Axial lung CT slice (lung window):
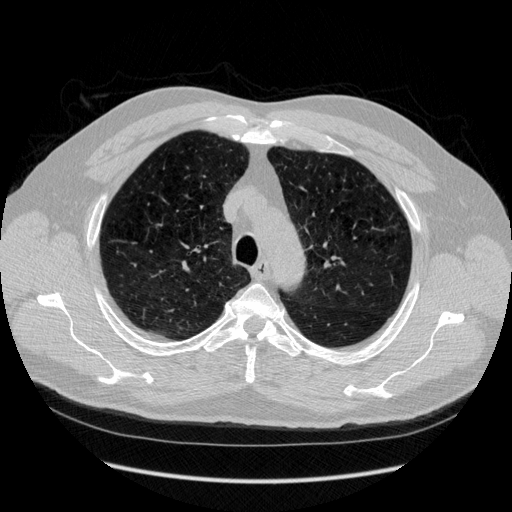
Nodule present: no